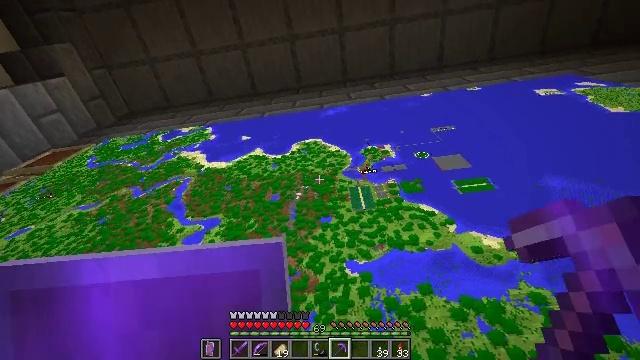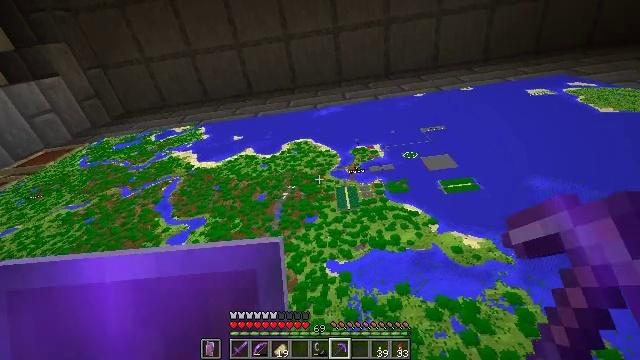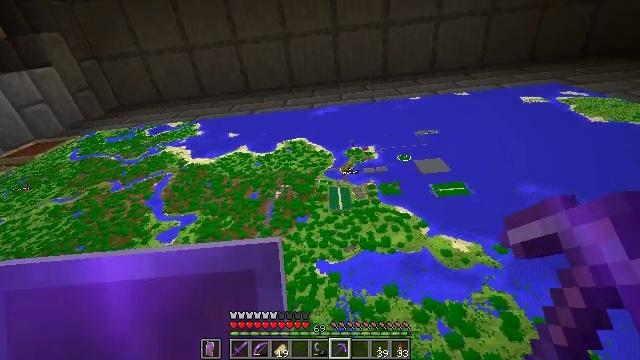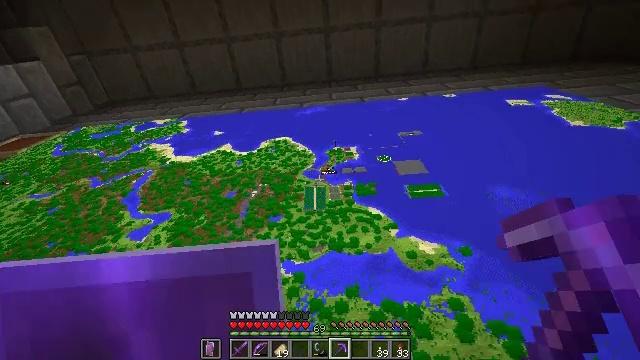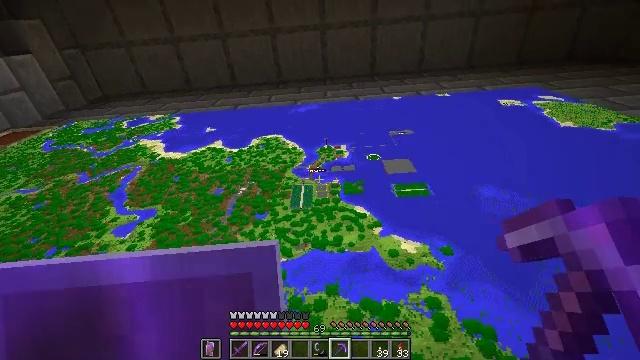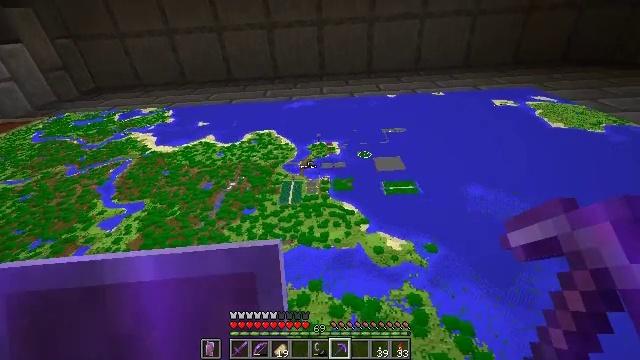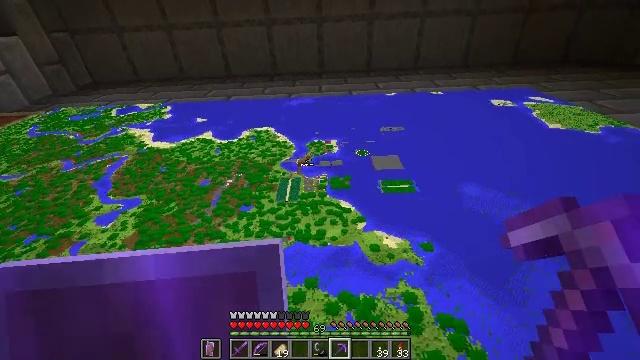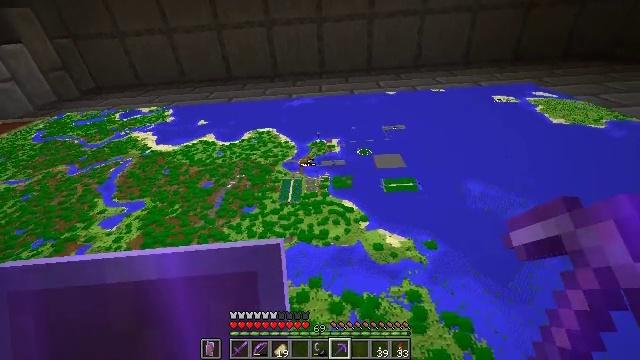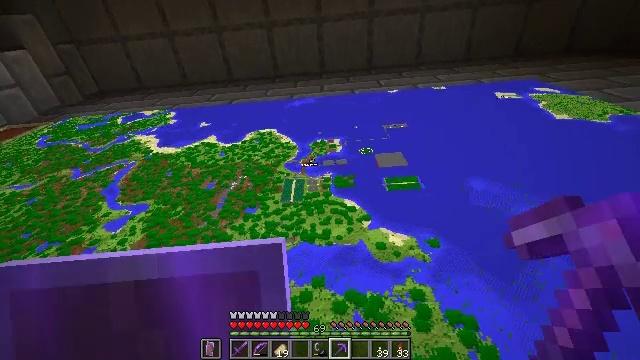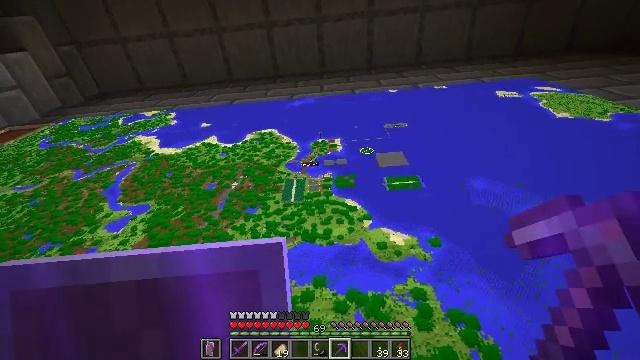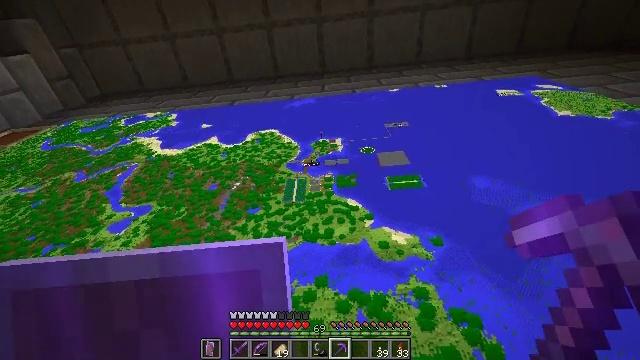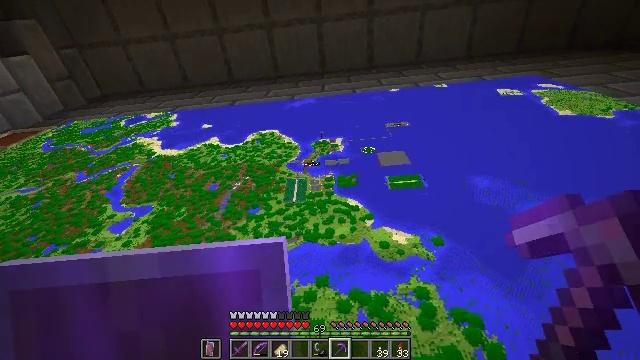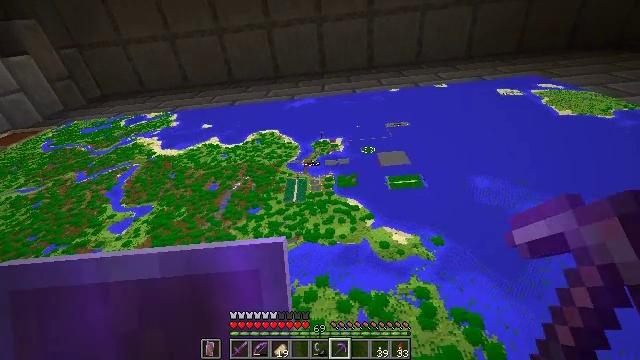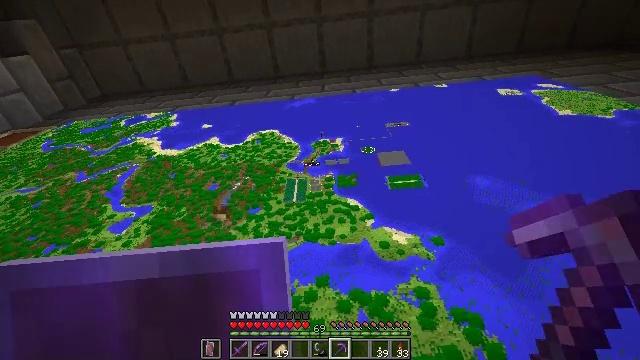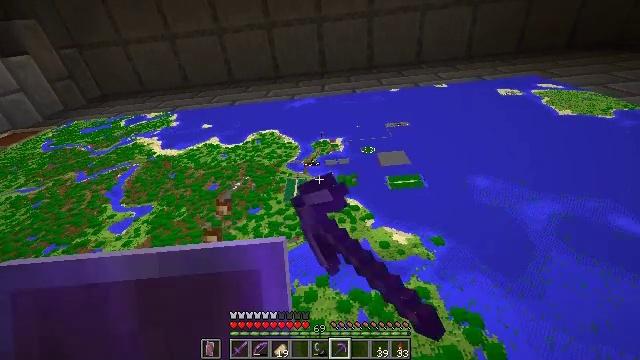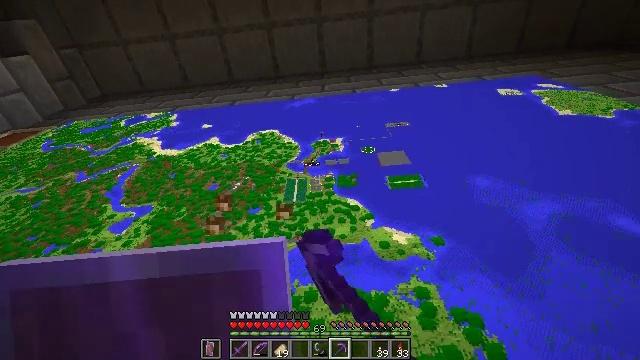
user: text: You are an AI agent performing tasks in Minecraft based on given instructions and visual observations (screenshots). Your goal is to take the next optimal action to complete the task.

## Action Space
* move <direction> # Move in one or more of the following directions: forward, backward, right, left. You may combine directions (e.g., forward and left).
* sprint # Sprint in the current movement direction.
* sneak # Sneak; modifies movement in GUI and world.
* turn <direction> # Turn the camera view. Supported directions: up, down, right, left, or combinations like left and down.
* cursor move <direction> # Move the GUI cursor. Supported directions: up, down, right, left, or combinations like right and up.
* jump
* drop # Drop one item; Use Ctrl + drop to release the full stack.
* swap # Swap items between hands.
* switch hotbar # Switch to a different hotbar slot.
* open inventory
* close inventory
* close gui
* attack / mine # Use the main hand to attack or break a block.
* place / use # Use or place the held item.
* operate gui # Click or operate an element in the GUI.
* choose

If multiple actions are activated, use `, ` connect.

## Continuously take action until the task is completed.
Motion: motion action
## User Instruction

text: Break the glowstone to gather its dust.
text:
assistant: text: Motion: move right
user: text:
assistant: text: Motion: move right, turn right
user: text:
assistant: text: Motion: no_op
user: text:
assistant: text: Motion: no_op
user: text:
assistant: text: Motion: turn right
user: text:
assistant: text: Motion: no_op
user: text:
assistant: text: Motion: turn left
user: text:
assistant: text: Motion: turn left
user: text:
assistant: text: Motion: no_op
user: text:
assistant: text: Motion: no_op
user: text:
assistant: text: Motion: no_op
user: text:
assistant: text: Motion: no_op
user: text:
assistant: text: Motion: attack / mine
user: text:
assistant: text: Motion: attack / mine
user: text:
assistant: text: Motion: attack / mine
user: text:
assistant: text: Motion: no_op
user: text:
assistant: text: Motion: no_op
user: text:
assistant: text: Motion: no_op
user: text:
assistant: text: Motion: no_op
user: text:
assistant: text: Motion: turn right and up
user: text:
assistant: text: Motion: no_op
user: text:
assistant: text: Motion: no_op
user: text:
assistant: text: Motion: no_op
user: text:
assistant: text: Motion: jump
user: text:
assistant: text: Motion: turn left and down, jump
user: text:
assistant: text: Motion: turn down, jump
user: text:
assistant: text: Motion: jump
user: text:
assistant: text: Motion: jump
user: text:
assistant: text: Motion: turn left and down, attack / mine, jump
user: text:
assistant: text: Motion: turn left and down, attack / mine, jump